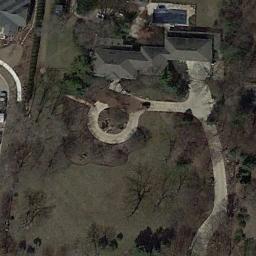
Label: residential